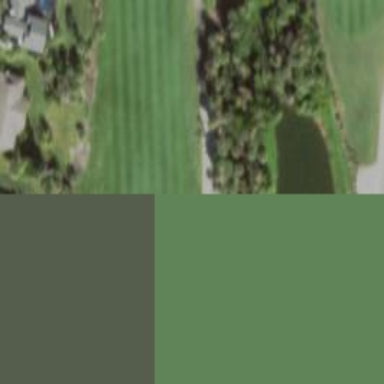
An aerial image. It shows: View of golf hole.